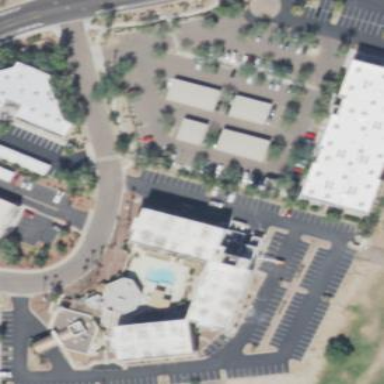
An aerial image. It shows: Hotel building.